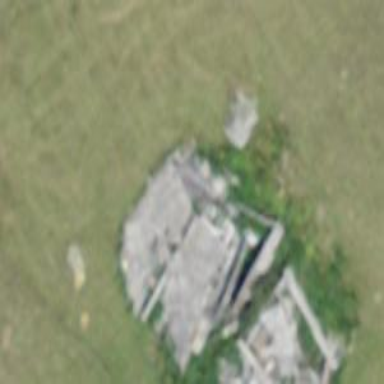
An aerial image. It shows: Historic building now in ruins.